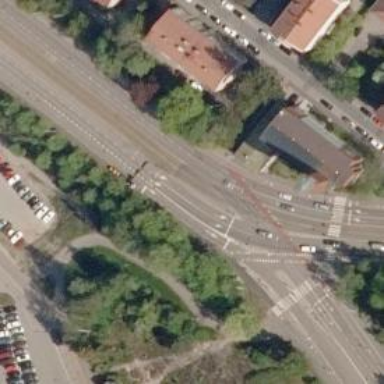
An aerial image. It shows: Tram level crossing on the railway.